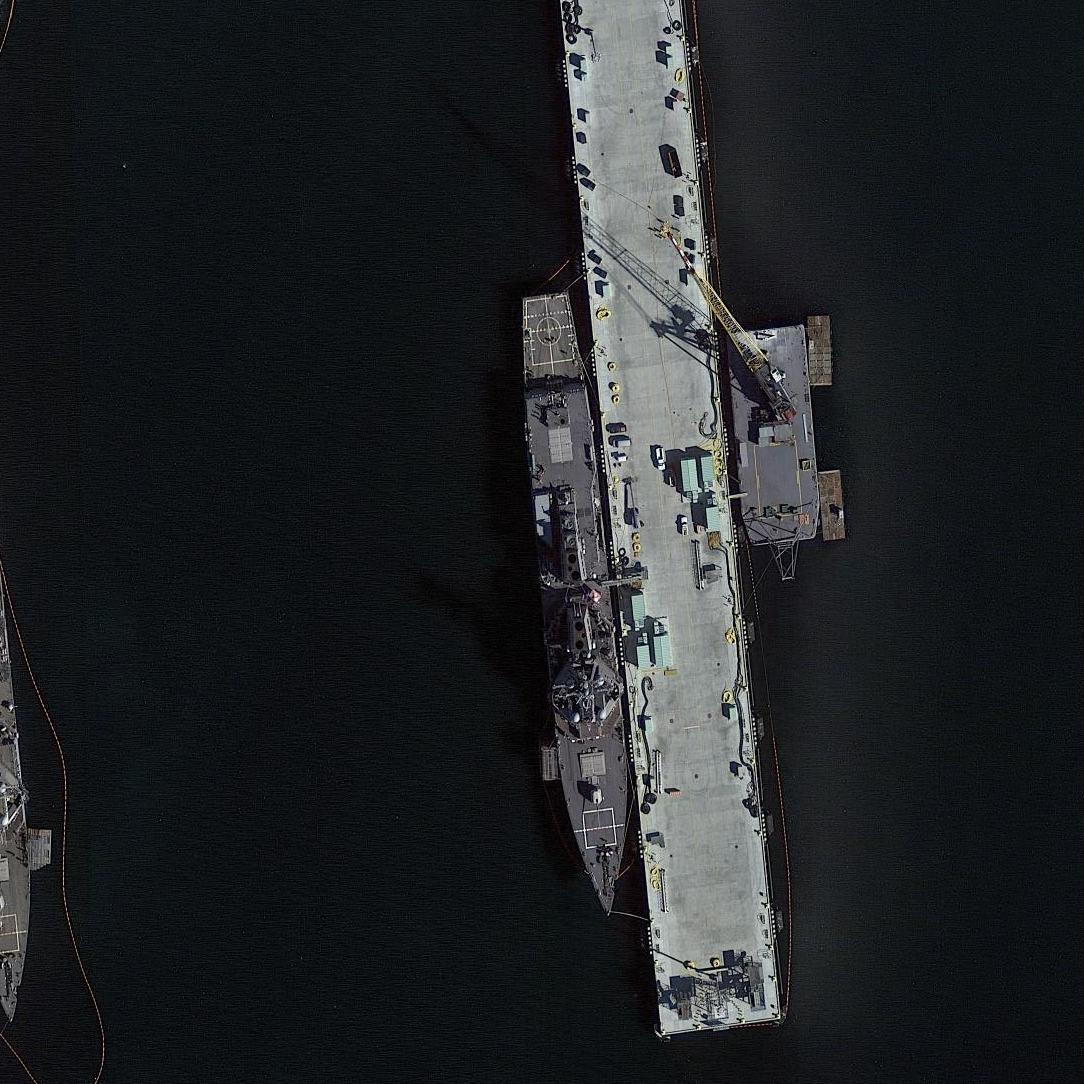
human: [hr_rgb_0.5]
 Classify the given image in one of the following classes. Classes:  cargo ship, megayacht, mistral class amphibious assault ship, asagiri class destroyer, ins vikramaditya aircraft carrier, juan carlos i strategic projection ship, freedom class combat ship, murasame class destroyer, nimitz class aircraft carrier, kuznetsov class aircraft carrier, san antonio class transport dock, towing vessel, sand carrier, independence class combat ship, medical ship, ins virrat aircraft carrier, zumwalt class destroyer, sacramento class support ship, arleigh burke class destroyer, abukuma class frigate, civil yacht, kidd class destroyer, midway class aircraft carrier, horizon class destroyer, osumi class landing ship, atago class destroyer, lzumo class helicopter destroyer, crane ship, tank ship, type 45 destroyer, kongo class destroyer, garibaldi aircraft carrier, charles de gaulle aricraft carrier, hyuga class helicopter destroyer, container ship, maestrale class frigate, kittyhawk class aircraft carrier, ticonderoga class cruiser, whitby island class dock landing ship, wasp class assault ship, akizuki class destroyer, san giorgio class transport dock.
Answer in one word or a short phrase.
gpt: Arleigh Burke class destroyer